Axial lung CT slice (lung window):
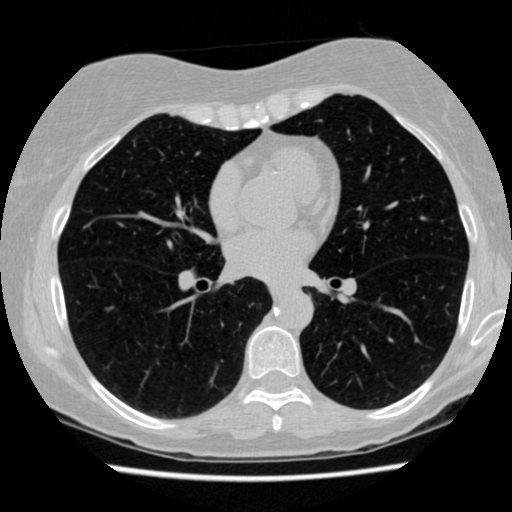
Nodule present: no